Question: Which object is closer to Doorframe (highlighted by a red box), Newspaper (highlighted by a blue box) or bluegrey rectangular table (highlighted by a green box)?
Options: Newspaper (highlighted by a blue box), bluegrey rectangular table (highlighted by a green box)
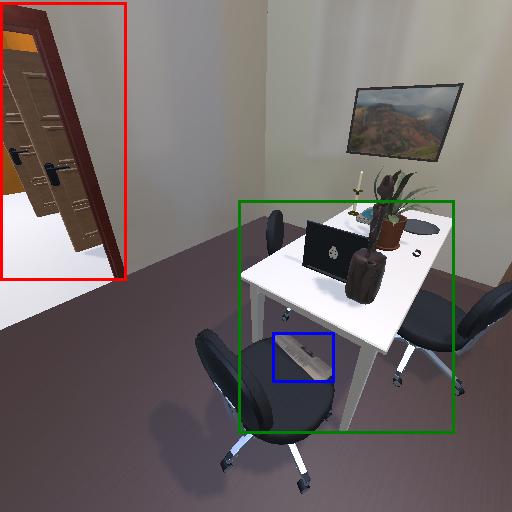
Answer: Newspaper (highlighted by a blue box)